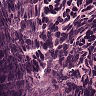
Metastatic tissue present: no